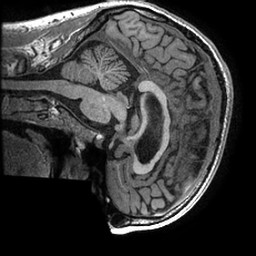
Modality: T1w
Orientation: sagittal
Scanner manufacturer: ge
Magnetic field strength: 3 T
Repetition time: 0.006364 s
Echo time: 0.002788 s